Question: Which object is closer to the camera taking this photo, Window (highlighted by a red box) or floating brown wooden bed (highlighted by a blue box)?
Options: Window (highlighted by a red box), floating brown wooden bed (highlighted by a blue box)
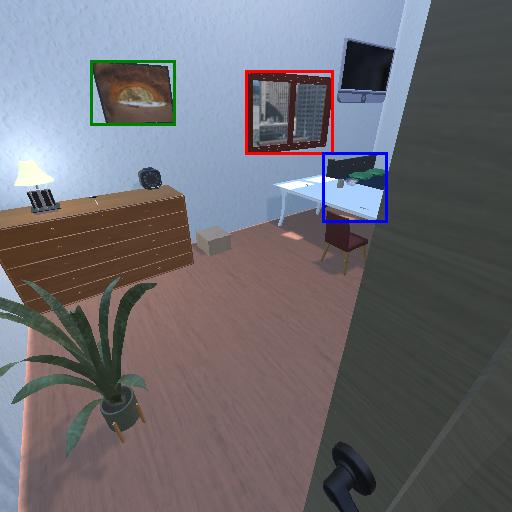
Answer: Window (highlighted by a red box)